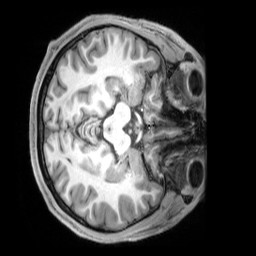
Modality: T1w
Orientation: axial
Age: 22
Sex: male
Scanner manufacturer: siemens
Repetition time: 2.3 s
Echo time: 0.00229 s